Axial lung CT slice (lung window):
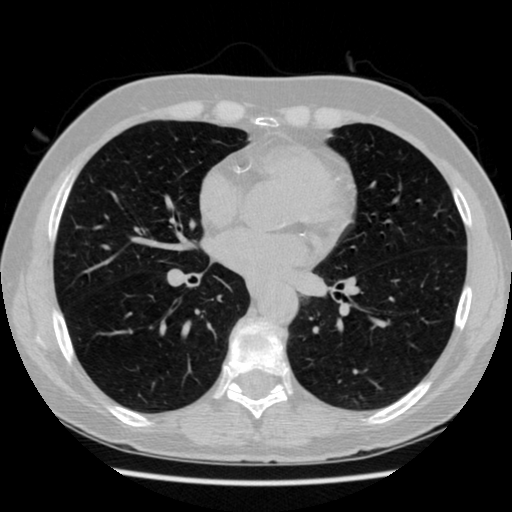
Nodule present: no